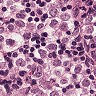
Metastatic tissue present: yes